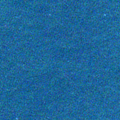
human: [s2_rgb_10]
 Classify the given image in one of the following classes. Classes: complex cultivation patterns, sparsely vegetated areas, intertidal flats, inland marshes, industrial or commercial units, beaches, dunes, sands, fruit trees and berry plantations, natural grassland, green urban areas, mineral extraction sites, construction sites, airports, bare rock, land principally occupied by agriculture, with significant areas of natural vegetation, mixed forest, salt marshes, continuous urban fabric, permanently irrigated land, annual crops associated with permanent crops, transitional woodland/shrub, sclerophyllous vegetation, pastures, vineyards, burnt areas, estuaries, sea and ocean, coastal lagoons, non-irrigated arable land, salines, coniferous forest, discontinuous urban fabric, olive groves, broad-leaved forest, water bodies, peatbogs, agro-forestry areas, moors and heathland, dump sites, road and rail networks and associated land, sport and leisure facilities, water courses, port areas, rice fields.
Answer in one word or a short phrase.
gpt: sea and ocean